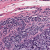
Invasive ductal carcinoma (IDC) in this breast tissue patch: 0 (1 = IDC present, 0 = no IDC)